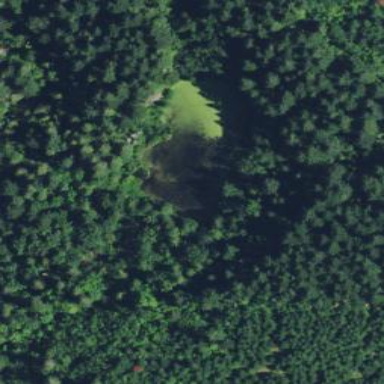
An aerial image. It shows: Serene lake surrounded by nature.